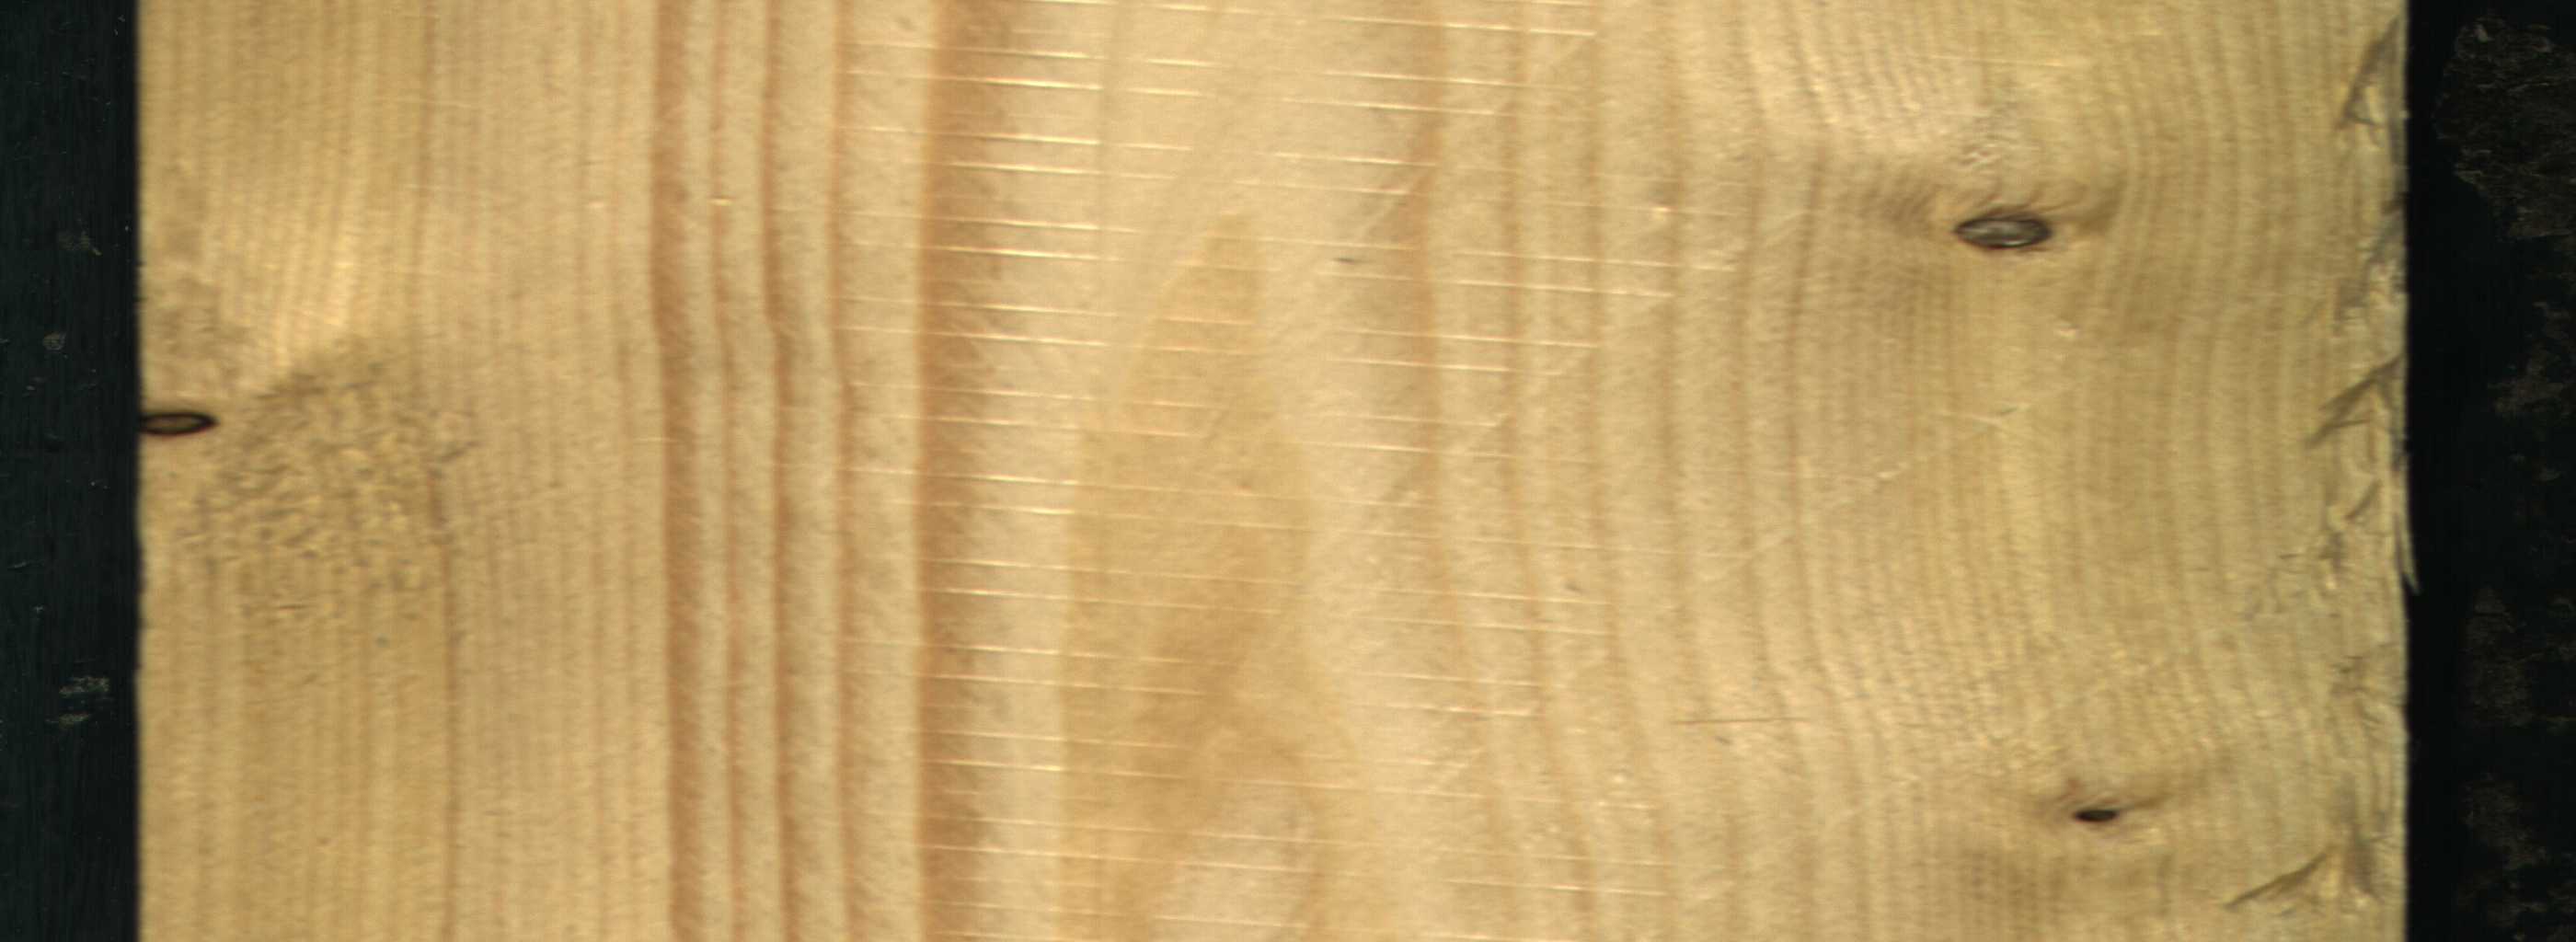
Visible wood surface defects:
Dead_Knot
Dead_Knot
Dead_Knot